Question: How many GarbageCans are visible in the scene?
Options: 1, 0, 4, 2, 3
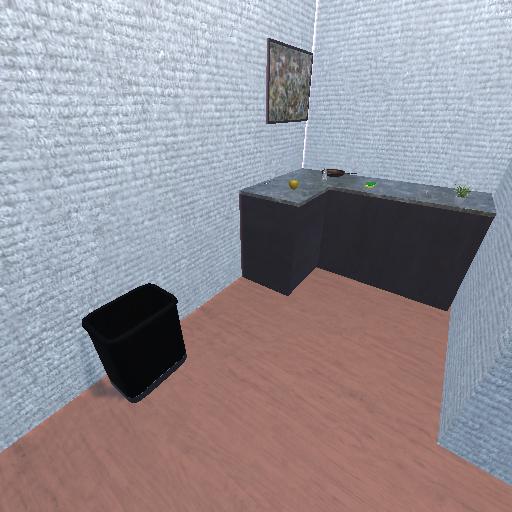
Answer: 1